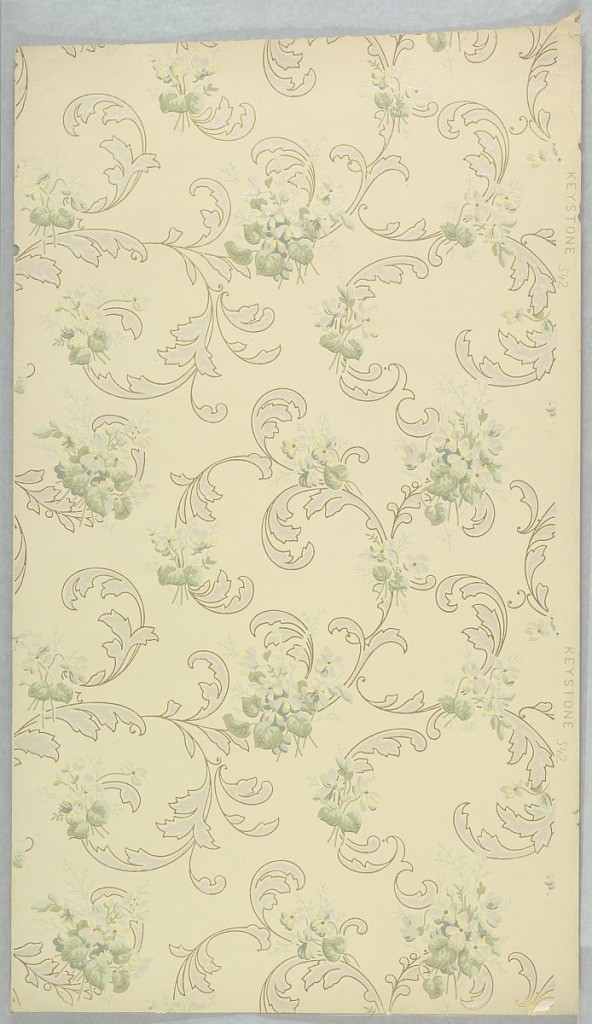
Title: Ceiling paper
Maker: Keystone Wall-Paper Company
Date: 1905–1915
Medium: Machine-printed paper, liquid mica
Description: Loosely formed pattern of acanthus scrolls in various sizes, joined by floral sprigs. All of the leaf forms are outlined.. Printed in green, tan, and white mica on off-white ground.